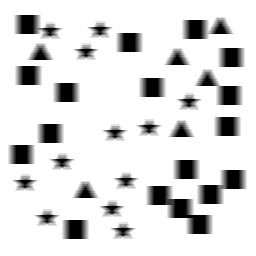
Squares: 18
Triangles: 6
Stars: 12
Total shapes: 36